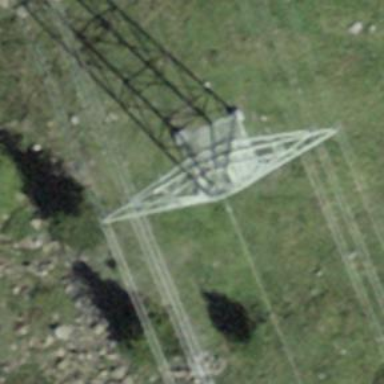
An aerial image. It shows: Towering power structure.